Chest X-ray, PA view. Patient: 41 years old, sex M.
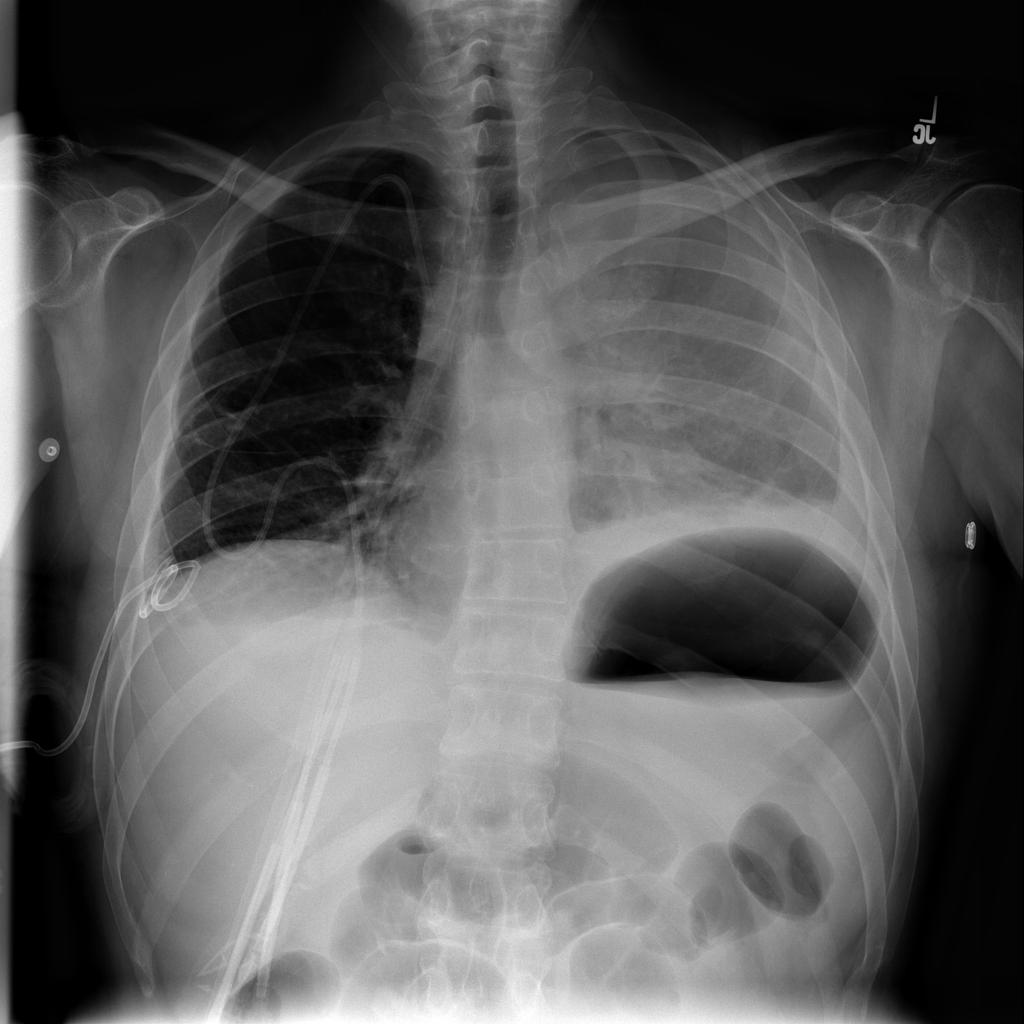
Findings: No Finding